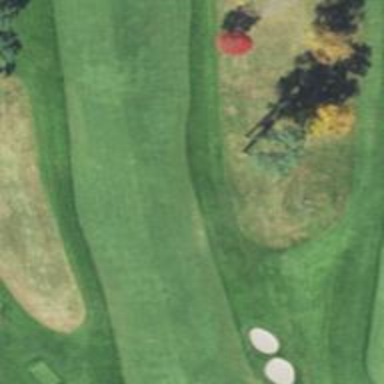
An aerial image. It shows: Golf hole.